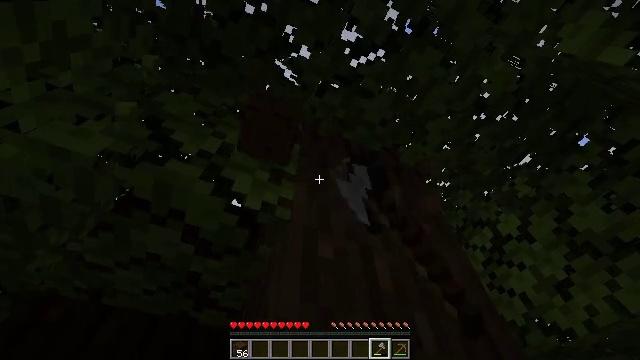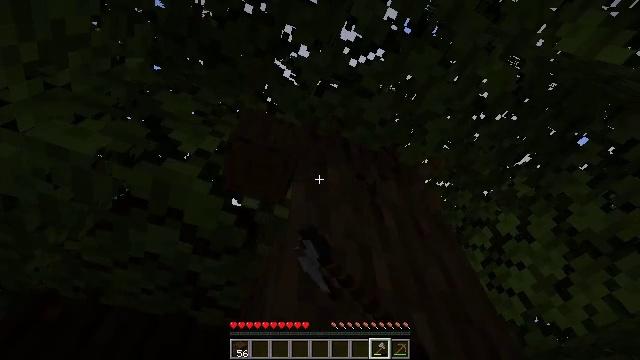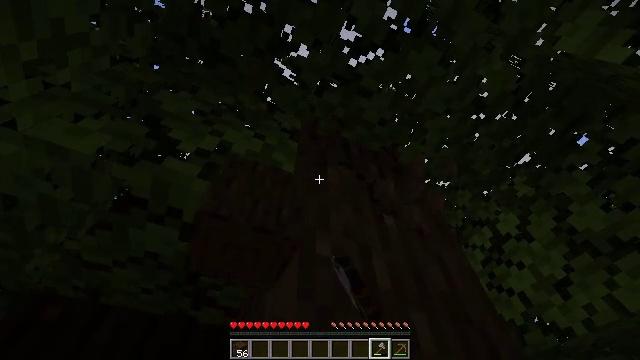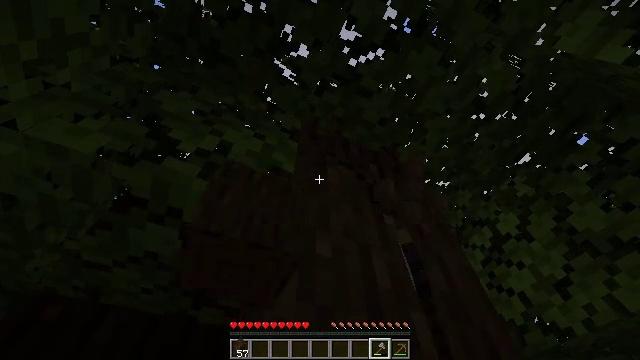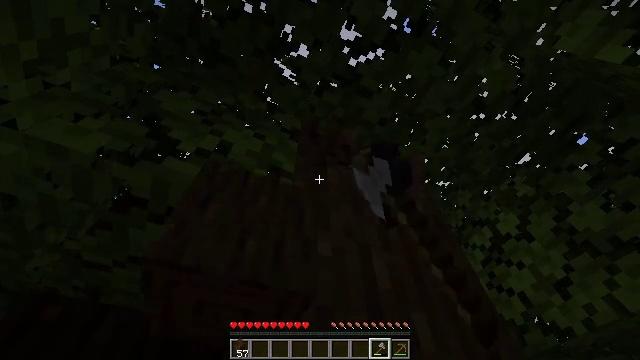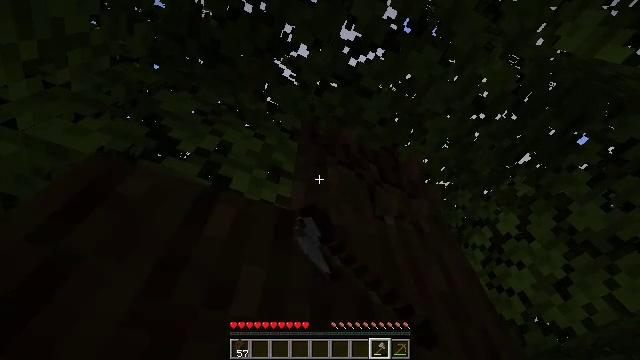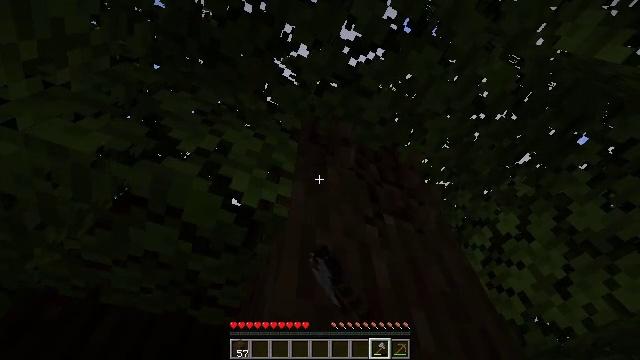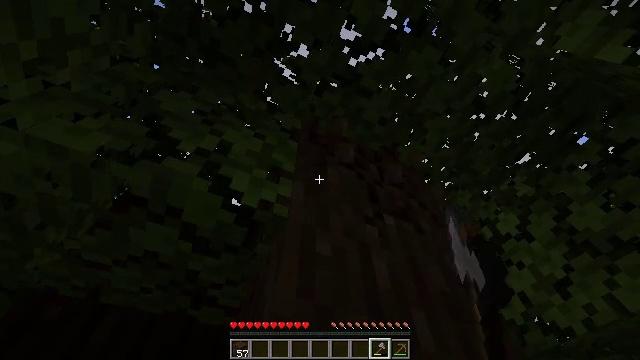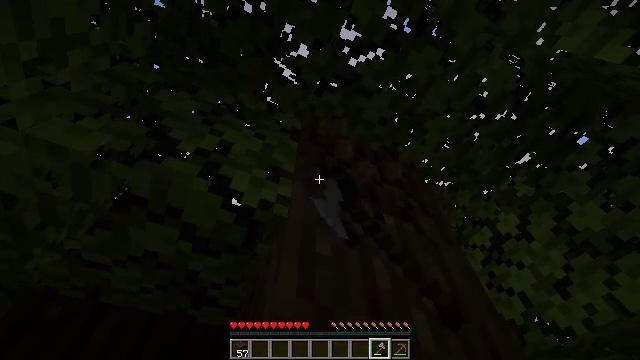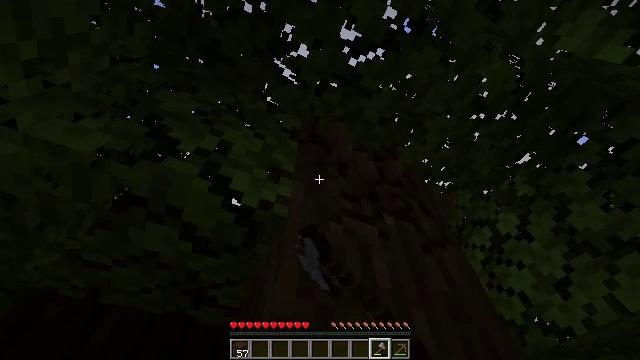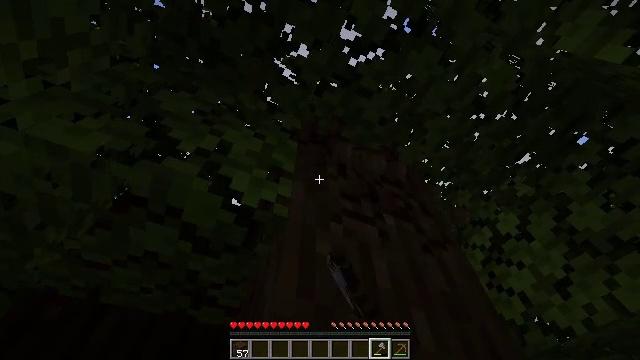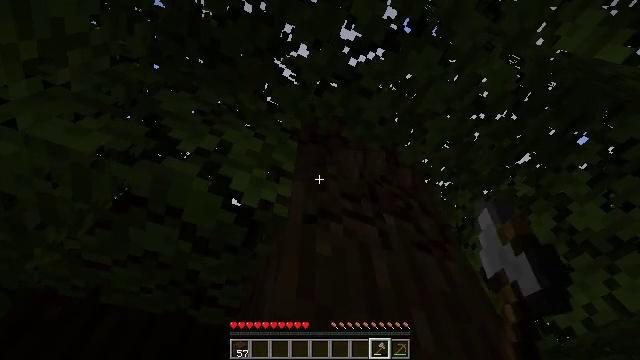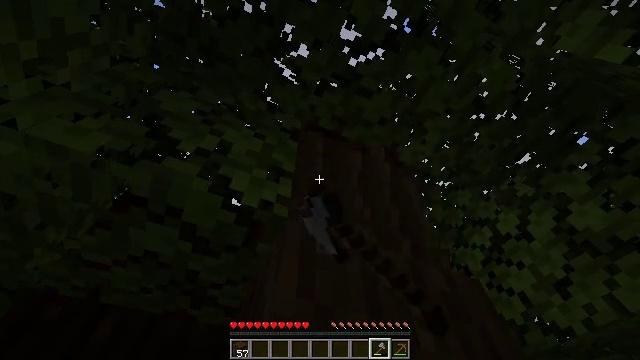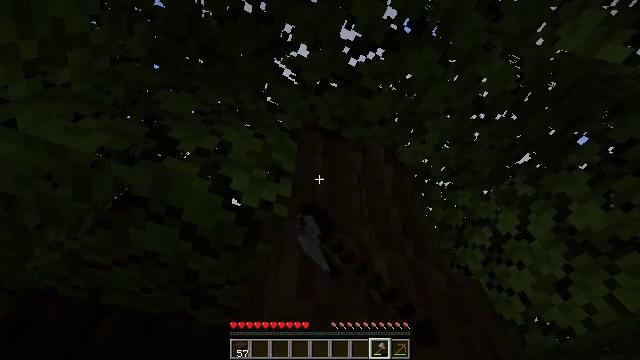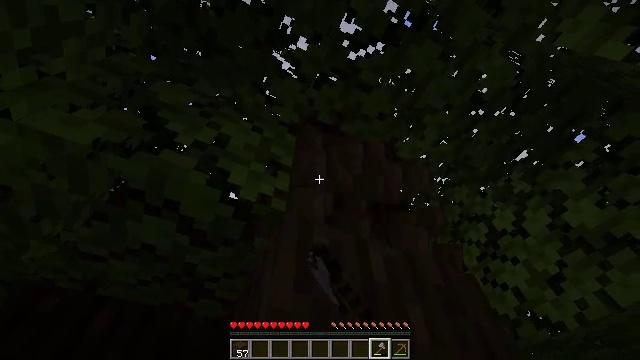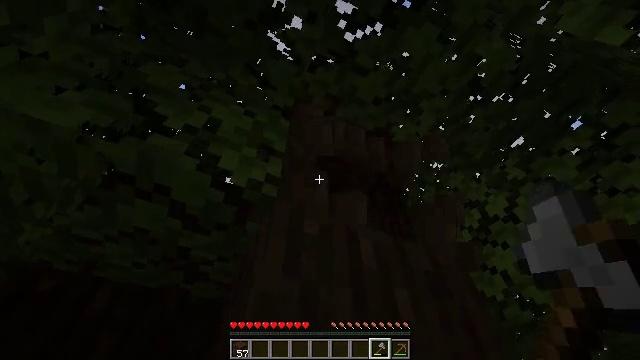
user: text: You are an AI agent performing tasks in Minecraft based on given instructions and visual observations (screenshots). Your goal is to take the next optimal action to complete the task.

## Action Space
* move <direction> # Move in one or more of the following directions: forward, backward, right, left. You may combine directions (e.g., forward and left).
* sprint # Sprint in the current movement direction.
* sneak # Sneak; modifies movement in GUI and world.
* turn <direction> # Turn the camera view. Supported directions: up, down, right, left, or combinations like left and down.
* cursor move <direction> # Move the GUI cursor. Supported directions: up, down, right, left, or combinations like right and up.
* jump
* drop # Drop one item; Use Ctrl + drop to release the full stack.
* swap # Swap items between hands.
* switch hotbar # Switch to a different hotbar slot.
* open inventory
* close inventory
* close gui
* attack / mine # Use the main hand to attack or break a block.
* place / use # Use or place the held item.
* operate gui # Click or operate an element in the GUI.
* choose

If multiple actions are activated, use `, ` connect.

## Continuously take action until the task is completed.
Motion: motion action
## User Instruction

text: Gather dark oak log for crafting.
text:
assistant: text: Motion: sneak, attack / mine
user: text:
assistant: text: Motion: sneak, attack / mine
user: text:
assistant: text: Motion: sneak, attack / mine
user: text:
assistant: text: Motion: sneak, attack / mine
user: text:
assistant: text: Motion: sneak, attack / mine
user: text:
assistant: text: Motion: sneak, attack / mine
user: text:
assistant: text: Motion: sneak, attack / mine
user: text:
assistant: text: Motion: sneak, attack / mine
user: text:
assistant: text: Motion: sneak, attack / mine
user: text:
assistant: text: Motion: sneak, attack / mine
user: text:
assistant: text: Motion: sneak, attack / mine
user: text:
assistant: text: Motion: sneak, attack / mine
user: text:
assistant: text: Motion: sneak, attack / mine
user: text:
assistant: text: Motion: sneak, turn down, attack / mine
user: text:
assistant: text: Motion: move right, sneak, turn down, attack / mine
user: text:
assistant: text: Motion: move right, sneak, turn down, attack / mine
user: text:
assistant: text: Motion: move right, sneak, turn down, attack / mine
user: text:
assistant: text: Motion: move right, sneak, turn down, attack / mine
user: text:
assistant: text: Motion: sneak, turn left and down, attack / mine
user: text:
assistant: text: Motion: sneak, turn left and down, attack / mine
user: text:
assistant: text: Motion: sneak, attack / mine
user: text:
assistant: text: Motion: sneak, attack / mine
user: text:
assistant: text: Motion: sneak, turn right and up, attack / mine
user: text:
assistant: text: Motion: sneak, attack / mine
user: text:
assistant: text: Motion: sneak, attack / mine
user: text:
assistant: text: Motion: sneak, attack / mine
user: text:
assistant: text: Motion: sneak, attack / mine
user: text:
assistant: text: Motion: sneak, attack / mine
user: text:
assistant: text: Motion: sneak, turn left and down, attack / mine
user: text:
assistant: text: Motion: sneak, attack / mine